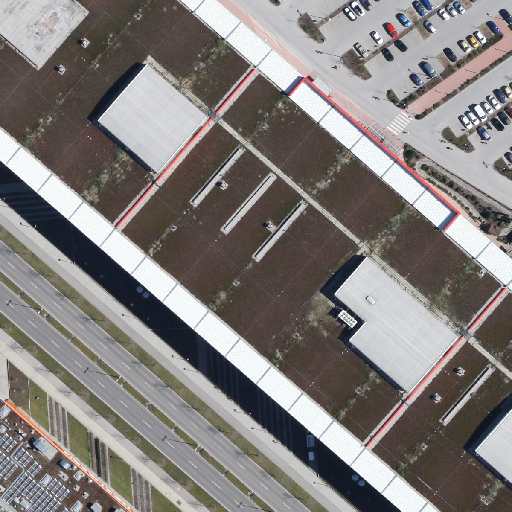
Referring expression: sidewalk